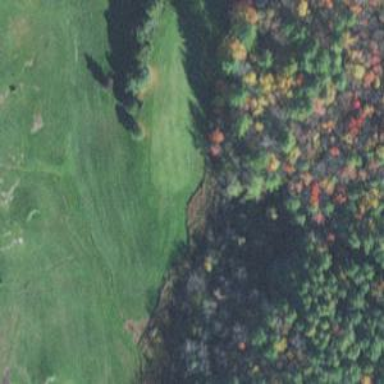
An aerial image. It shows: Golf tee.